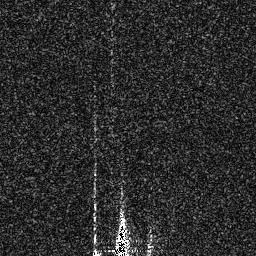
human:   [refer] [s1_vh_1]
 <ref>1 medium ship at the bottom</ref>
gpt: <box>[[42, 83, 51, 99, 0]]</box>